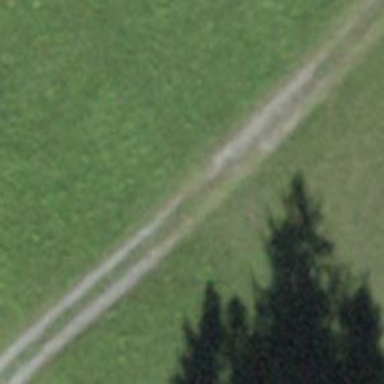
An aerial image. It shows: Track with grade 3 tracktype.